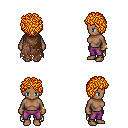
a pixel art fantasy rpg character, female body template, human, dark skin, brown tattered cape, magenta pants, light blonde curly afro hairstyle, bracelets, four views (front, back, left, right), 2x2 character sprite sheet, small pixel art, hard edges, no anti-aliasing